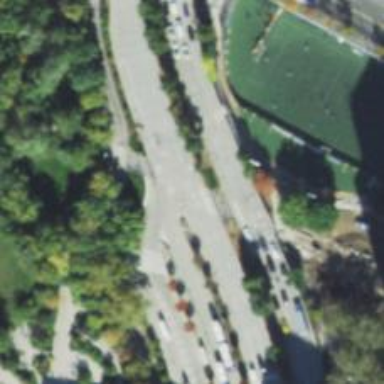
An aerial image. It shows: Trunk highway.